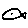
Label: fish